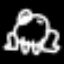
Label: frog